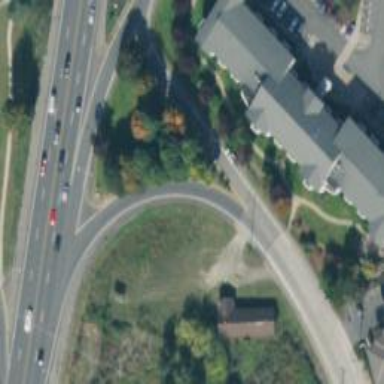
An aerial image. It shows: Primary link highway.